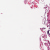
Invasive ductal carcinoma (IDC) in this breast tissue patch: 0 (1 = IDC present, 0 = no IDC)